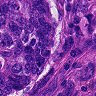
Metastatic tissue present: yes